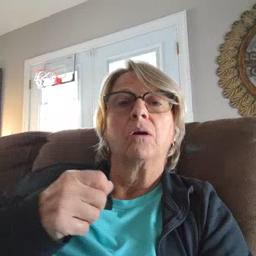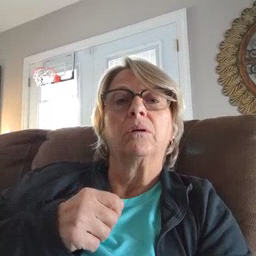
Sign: car